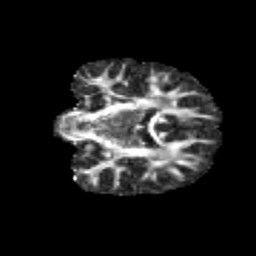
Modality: FA
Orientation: coronal
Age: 13
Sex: male
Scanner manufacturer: siemens
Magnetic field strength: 3 T
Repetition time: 3.8 s
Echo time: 0.07 s